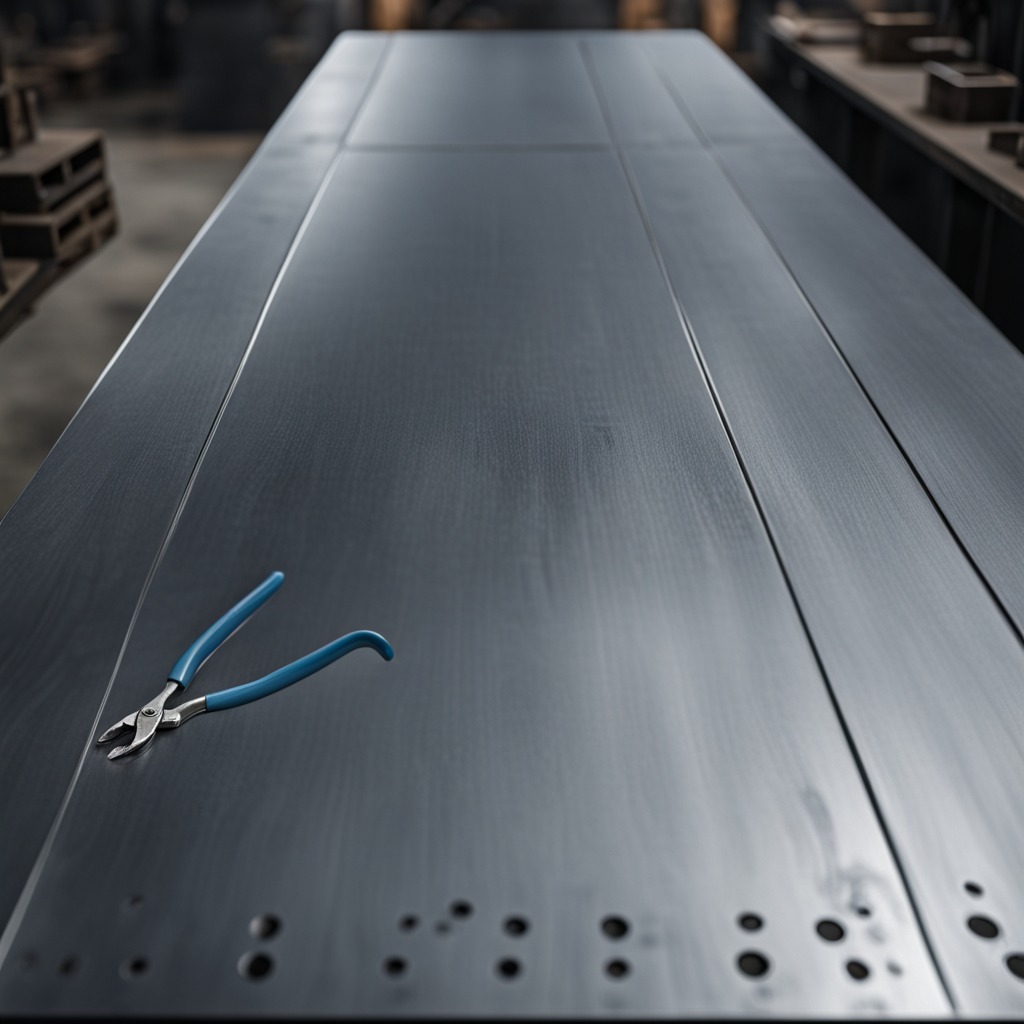
A plier lies on the cold steel table in a mining workshop.